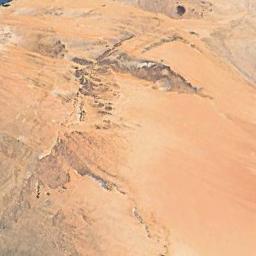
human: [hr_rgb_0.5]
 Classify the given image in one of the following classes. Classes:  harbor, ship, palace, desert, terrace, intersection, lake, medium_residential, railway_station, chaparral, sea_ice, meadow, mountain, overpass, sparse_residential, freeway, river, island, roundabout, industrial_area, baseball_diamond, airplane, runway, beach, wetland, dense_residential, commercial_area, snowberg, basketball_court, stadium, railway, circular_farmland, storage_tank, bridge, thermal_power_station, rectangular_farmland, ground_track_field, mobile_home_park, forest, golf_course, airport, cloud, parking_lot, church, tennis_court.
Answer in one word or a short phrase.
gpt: desert